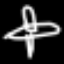
Label: airplane